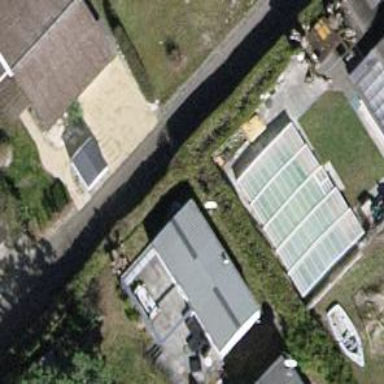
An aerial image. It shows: Static caravan building.